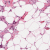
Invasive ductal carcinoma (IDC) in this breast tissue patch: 0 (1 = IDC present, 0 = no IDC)